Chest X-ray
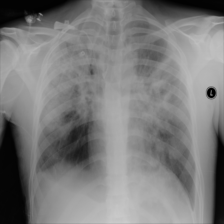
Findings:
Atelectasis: negative
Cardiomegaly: negative
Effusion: negative
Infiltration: negative
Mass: negative
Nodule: negative
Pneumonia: negative
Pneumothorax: negative
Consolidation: negative
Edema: negative
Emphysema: negative
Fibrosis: negative
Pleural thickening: negative
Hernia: negative